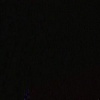
Label: space